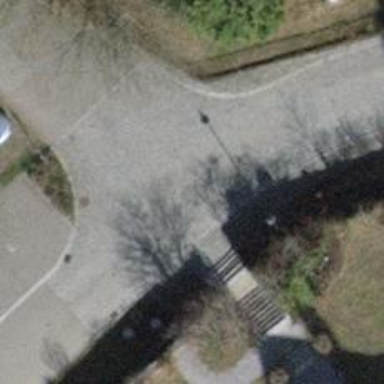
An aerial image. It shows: Residential road with sett surface.